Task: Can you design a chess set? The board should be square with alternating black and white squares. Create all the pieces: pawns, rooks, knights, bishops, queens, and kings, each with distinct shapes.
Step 2171:
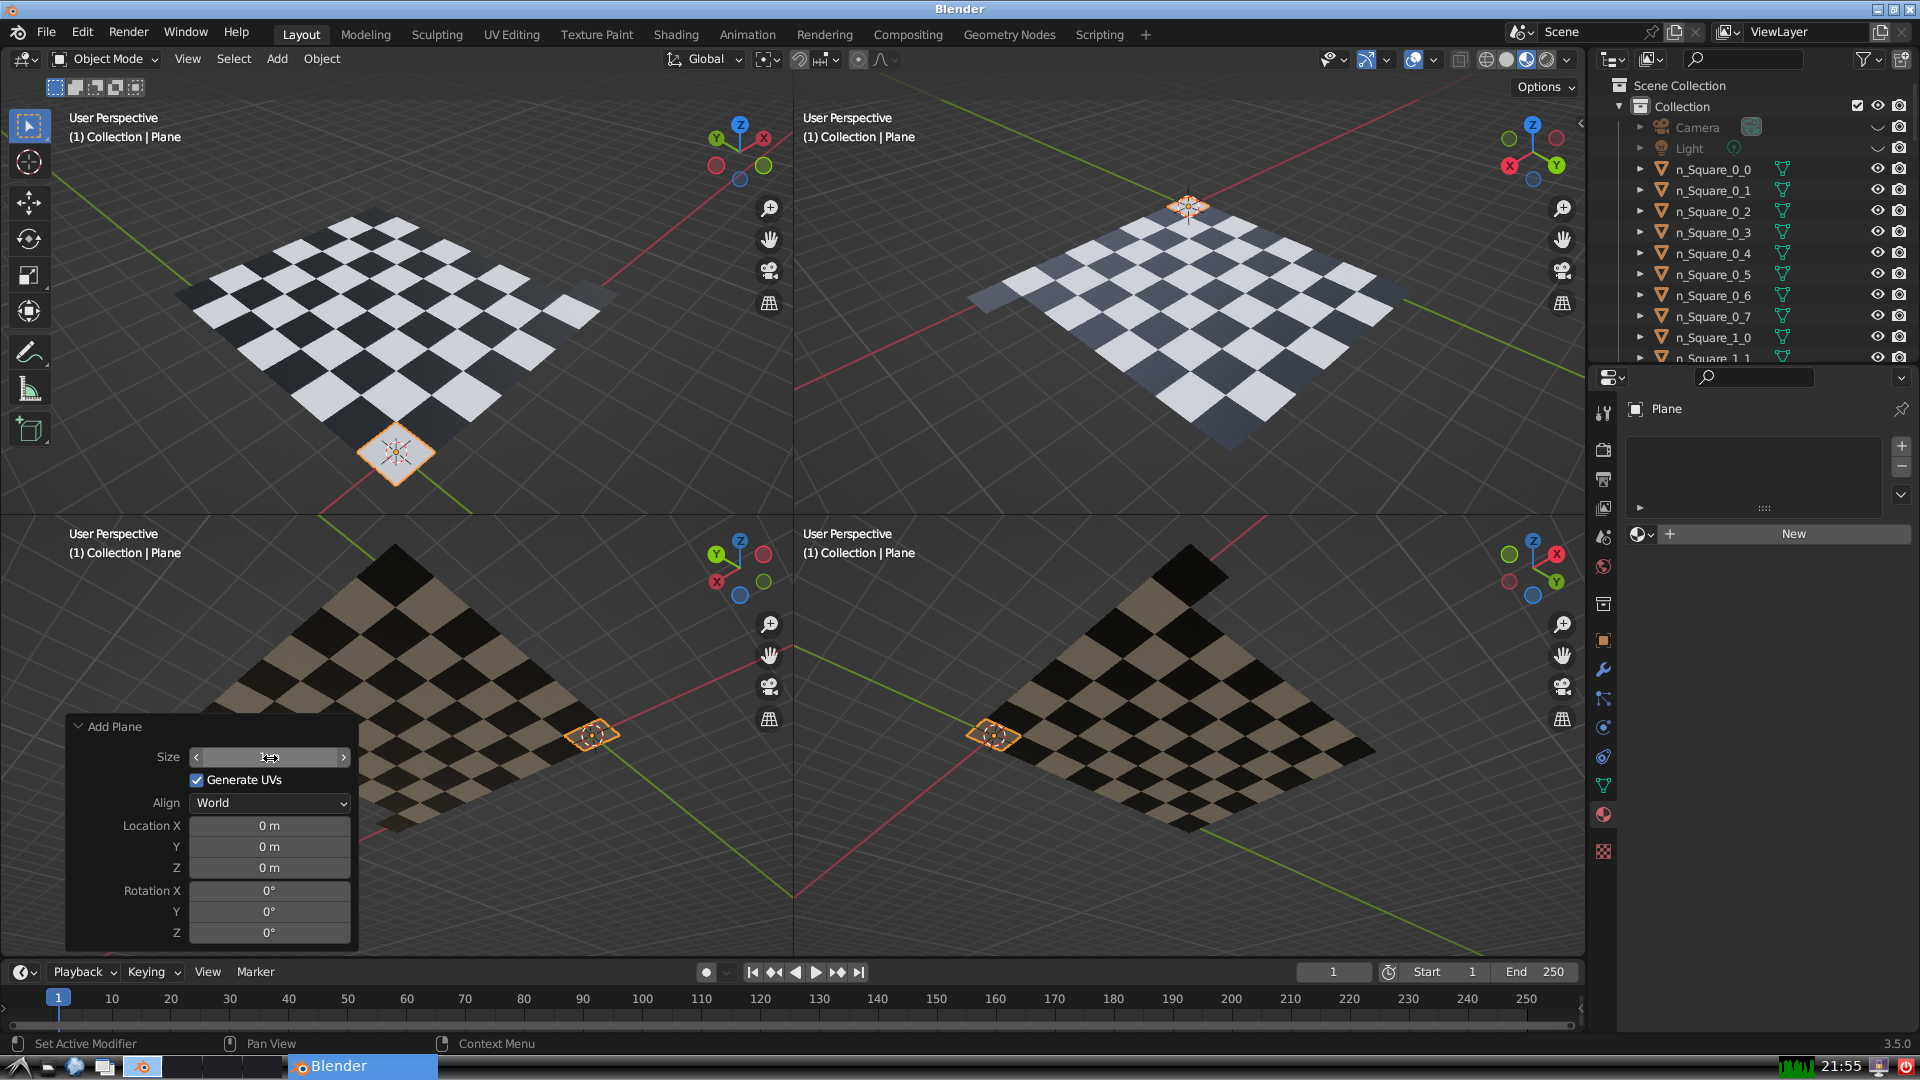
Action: {"mouse_move": [960, 540]}